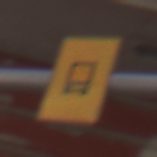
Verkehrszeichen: KennzeichnungspflichtigeFahrzeugeGefaehrlicheGueterOhnePfeilsymbol
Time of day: MorningAfternoon
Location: Outdoor (Urban)
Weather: Clear
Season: NotSpecified
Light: Natural